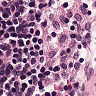
Metastatic tissue present: no